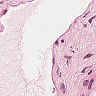
Metastatic tissue present: no